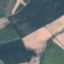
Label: AnnualCrop